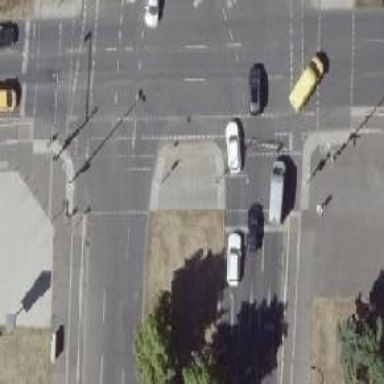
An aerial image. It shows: Secondary road with cycle track on the right side. The road has asphalt surface and it is dual carriageway.